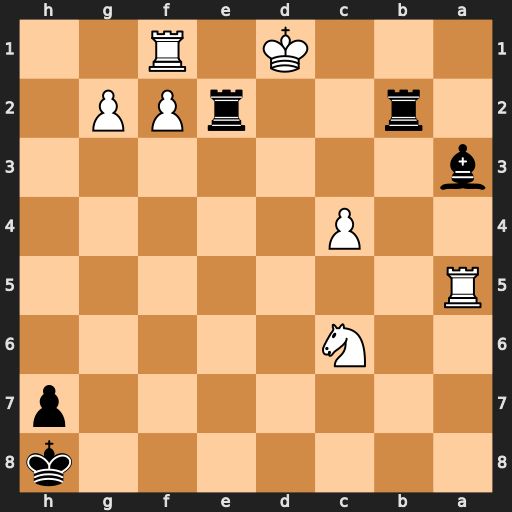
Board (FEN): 7k/7p/2N5/R7/2P5/b7/1r2rPP1/3K1R2
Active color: b
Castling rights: -
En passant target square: -
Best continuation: Rbd2#